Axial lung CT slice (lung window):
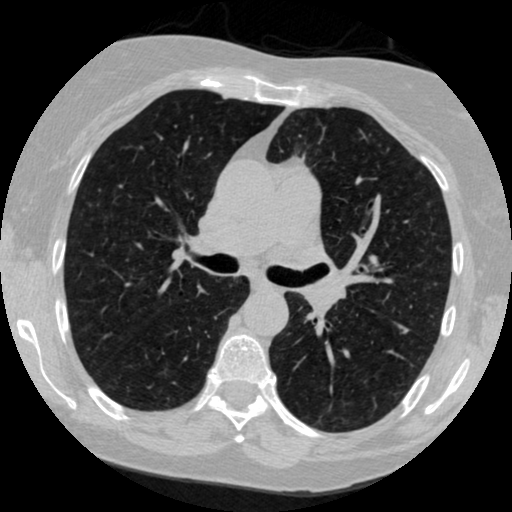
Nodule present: no